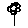
Label: flower